I will show an image sequence of human cooking. I have annotated the images with numbered circles. Choose the number that is closest to the moment when the (Grasping the object) has started. You are a five-time world champion in this game. Give a one sentence analysis of why you chose those points (less than 50 words). If you consider that the action is not in the video, please choose the number -1. Provide your answer at the end in a json file of this format: {"points": []}
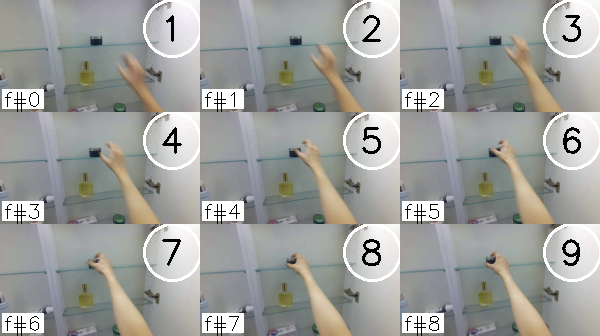
Frame 8 shows the clearest moment of hand-object contact.
{"points": [8]}